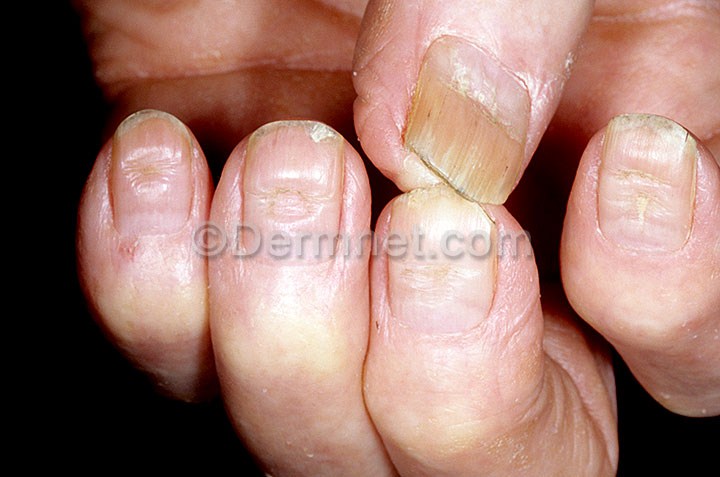
Disease: Nail Fungus and other Nail Disease